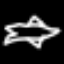
Label: airplane